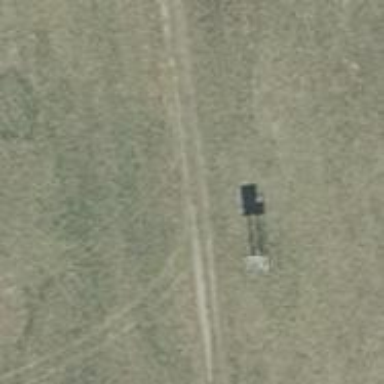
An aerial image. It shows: Shelter that serves as hunting stand.